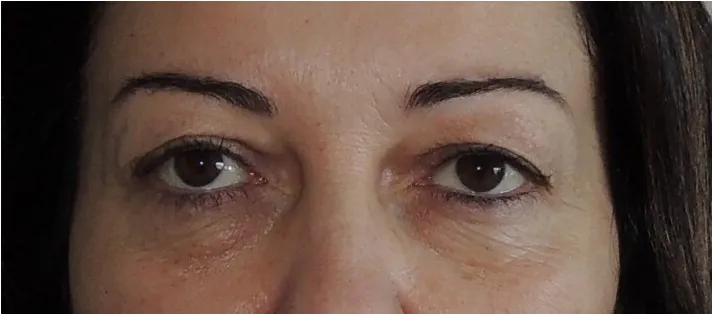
Preoperative aspect of the patient with dermatochalasis at upper eyelids and fat and skin excess at lower lids.
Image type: medical_photograph (other_medical_photograph)